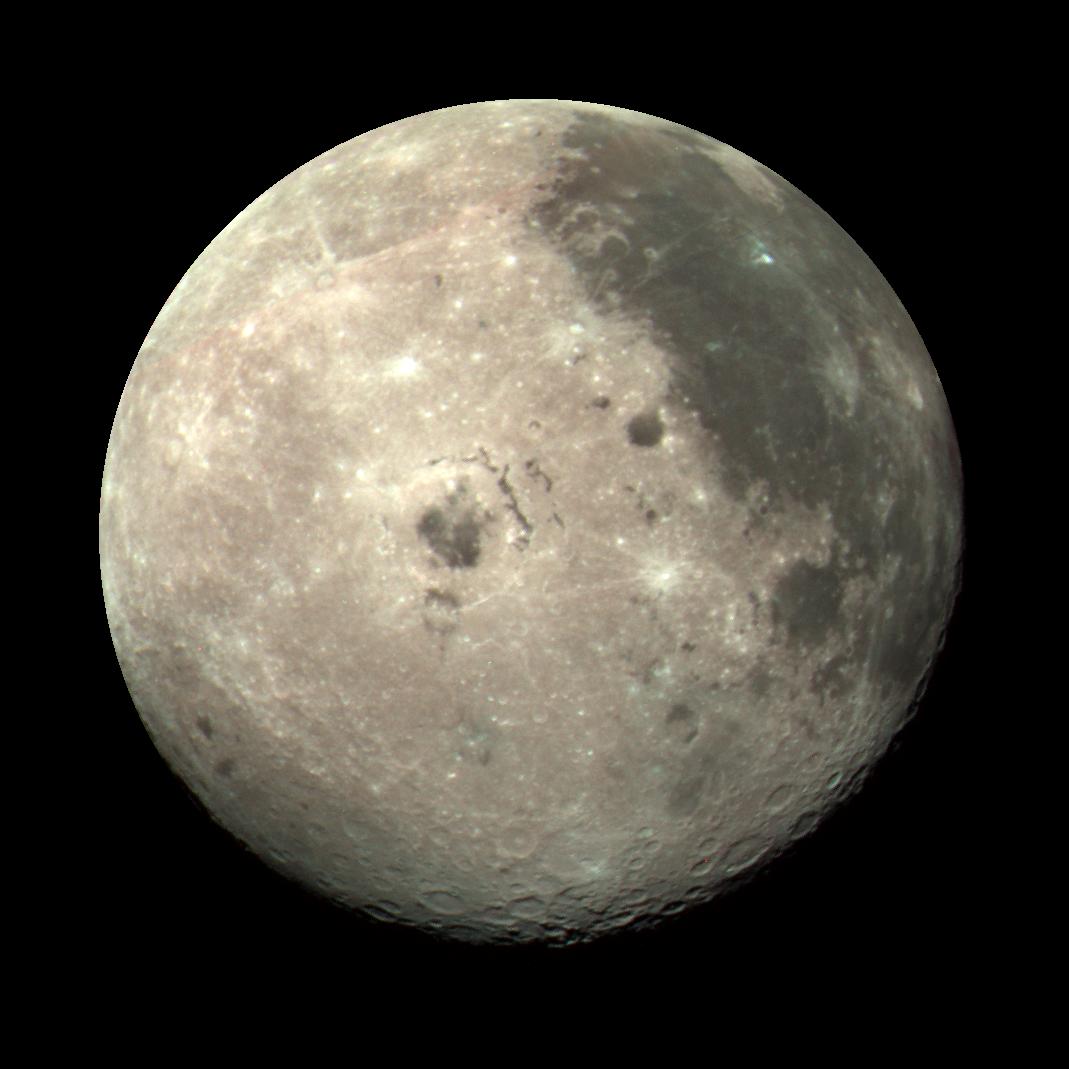
Moon Color Composite Moon, Galileo